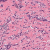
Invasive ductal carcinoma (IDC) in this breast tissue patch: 1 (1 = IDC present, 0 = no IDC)